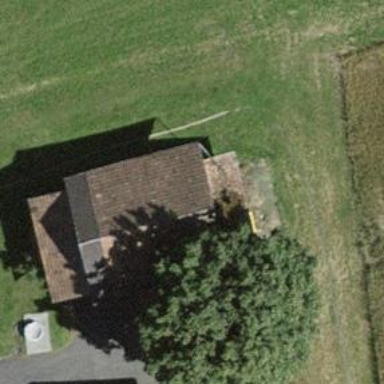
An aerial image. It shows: Rural barn.